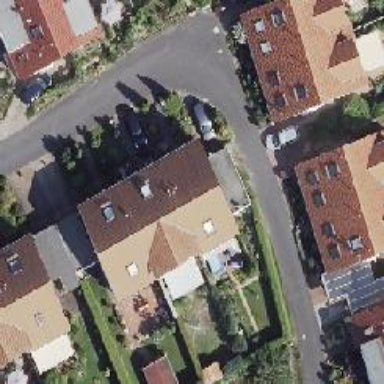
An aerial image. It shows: Semi-detached house with gabled roof.